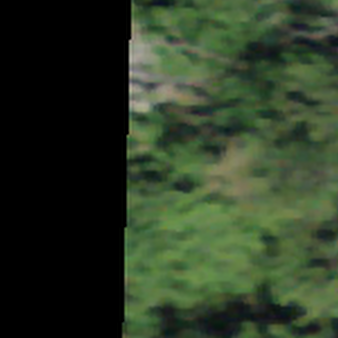
Label: other